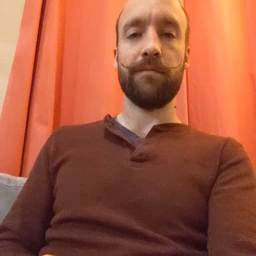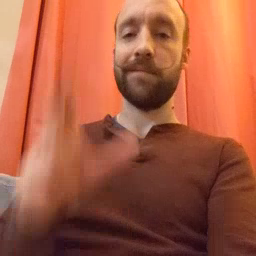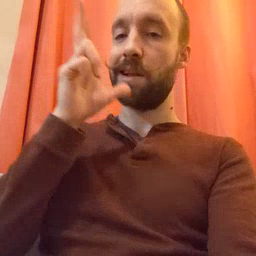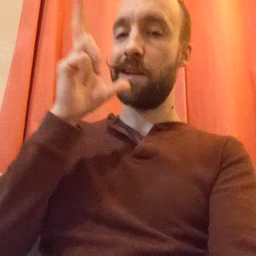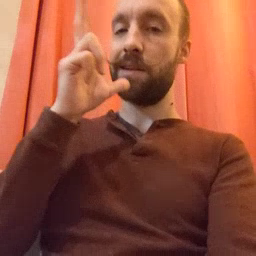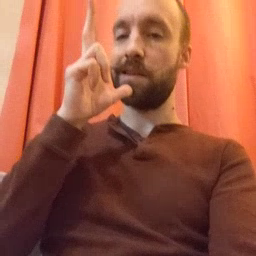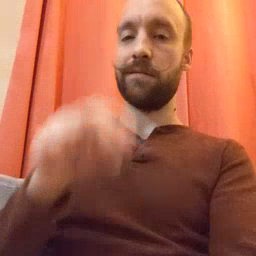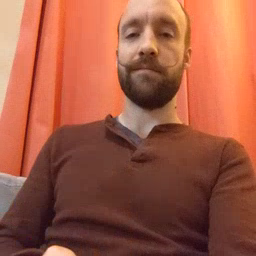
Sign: hen